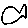
Label: fish